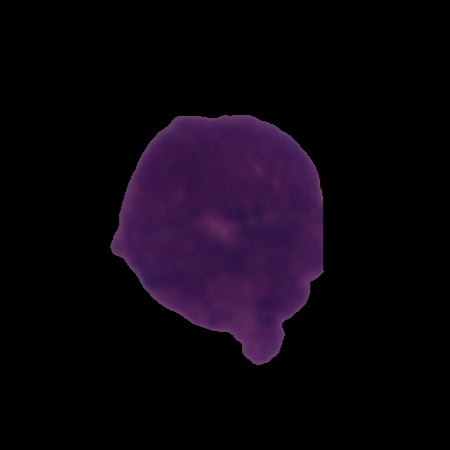
Label: cancer